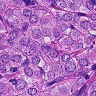
Metastatic tissue present: yes